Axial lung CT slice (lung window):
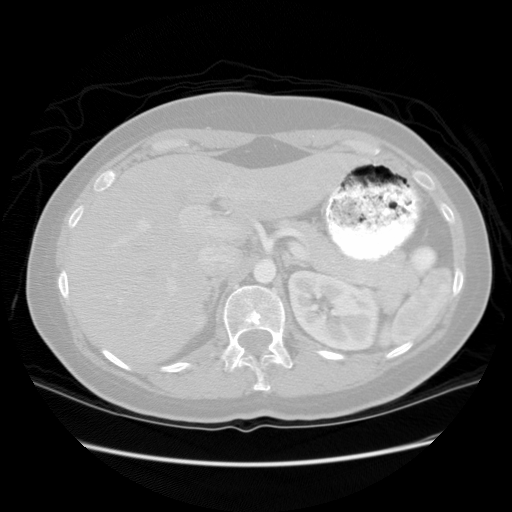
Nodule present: no